Interaction volume radius: 10 \u00c5
Interaction volume height: 10 \u00c5
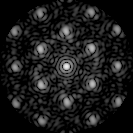
Disorder parameter: 0.2757